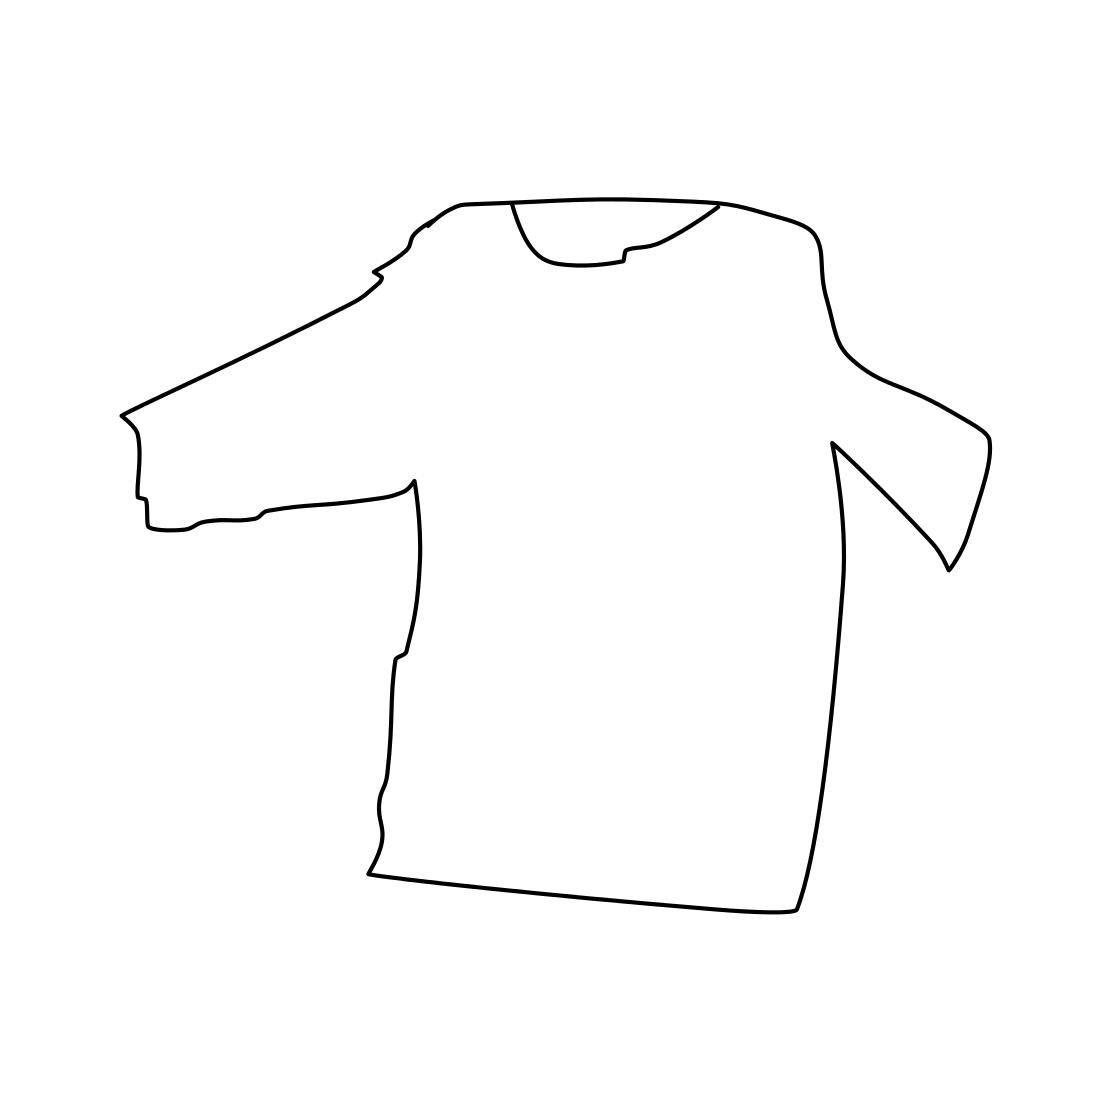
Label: t-shirt